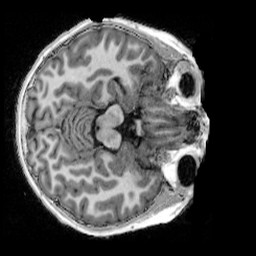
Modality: UNIT1_denoised
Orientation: axial
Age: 9
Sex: male
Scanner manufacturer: siemens
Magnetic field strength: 3 T
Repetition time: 4 s
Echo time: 0.00303 s